Aerial crown-view tile of a tropical tree (Barro Colorado Island, Panama), acquired 20241216:
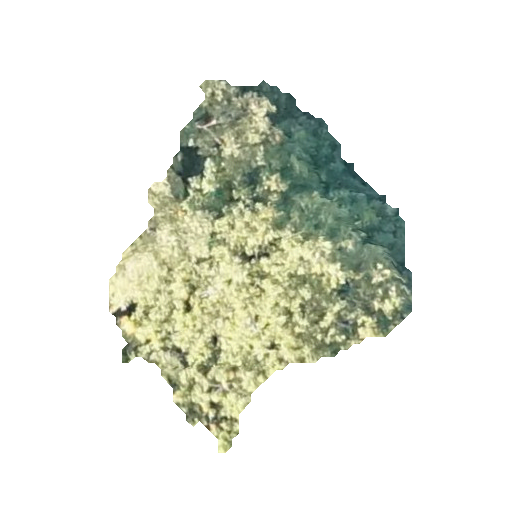
Species: Protium stevensonii
GBIF accepted scientific name: Tetragastris panamensis
Crown area: 96.062 m²